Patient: sex F, age 38
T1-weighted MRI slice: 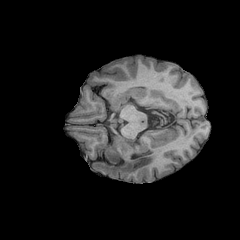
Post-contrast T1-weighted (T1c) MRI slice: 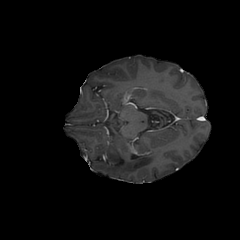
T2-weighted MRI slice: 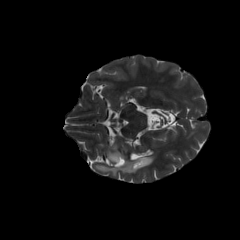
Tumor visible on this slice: yes
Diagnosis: Astrocytoma, IDH-mutant
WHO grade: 3